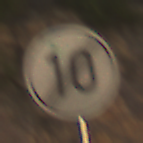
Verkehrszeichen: EndeGeschwindigkeit10
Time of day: SunriseSunset
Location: Outdoor (Nature)
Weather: PartlyCloudy
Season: NotSpecified
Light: Natural